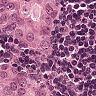
Metastatic tissue present: yes